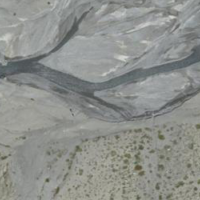
EUNIS habitat code: 48
Species observed at this site:
Saxifraga aizoides